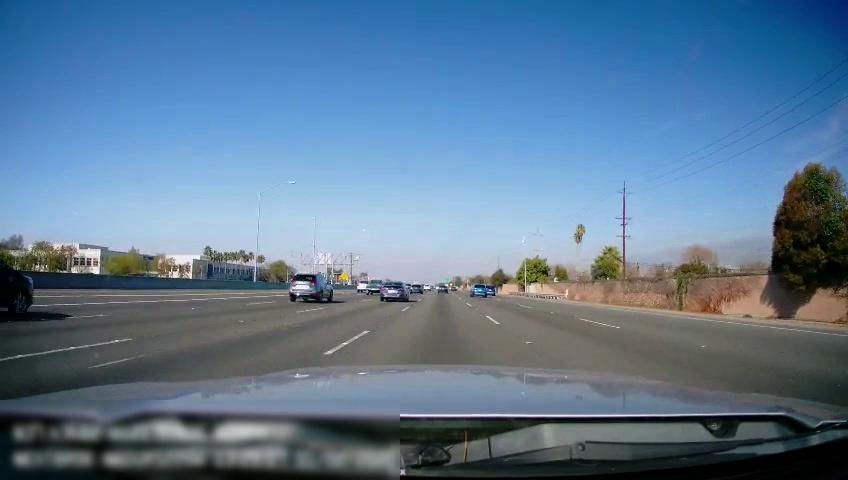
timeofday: Day
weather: Sunny
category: Drivable Space
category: Vehicles | SUV
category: Vehicles | SUV
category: Vehicles | SUV
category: Vehicles | SUV
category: Vehicles | Truck
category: Vehicles | Car
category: Vehicles | SUV
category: Vehicles | Car
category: Vehicles | SUV
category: Lanes | Alternate Lane
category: Lanes | Alternate Lane
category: Lanes | Alternate Lane
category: Lanes | Current Lane
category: Lanes | Alternate Lane
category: Lanes | Alternate Lane
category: Lanes | Alternate Lane
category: Lanes | Alternate Lane
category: Lanes | Alternate Lane